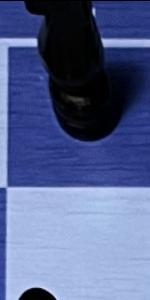
Label: Empty